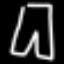
Label: pants